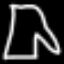
Label: pants